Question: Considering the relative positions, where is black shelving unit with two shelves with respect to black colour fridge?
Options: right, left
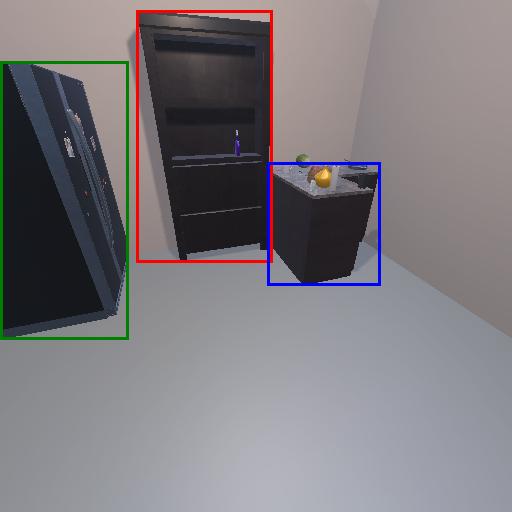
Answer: right